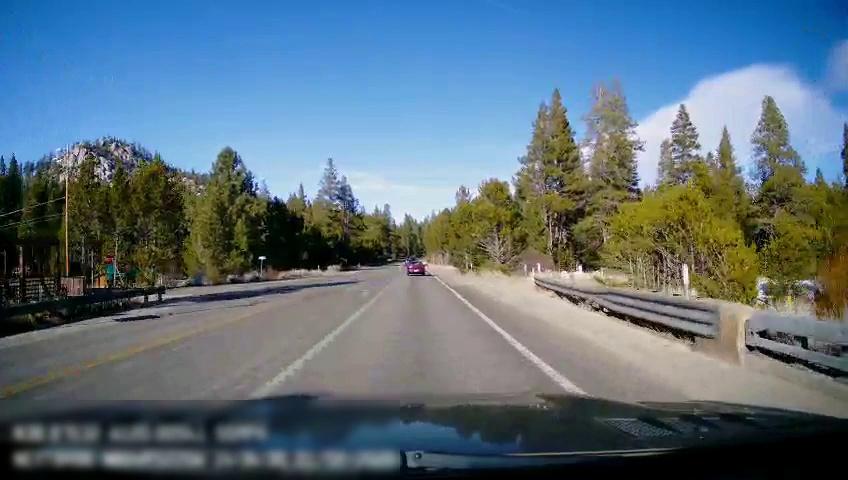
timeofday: Day
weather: Sunny
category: Drivable Space
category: Vehicles | Car
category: Lanes | Current Lane
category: Lanes | Current Lane
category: Lanes | Opposite Lane